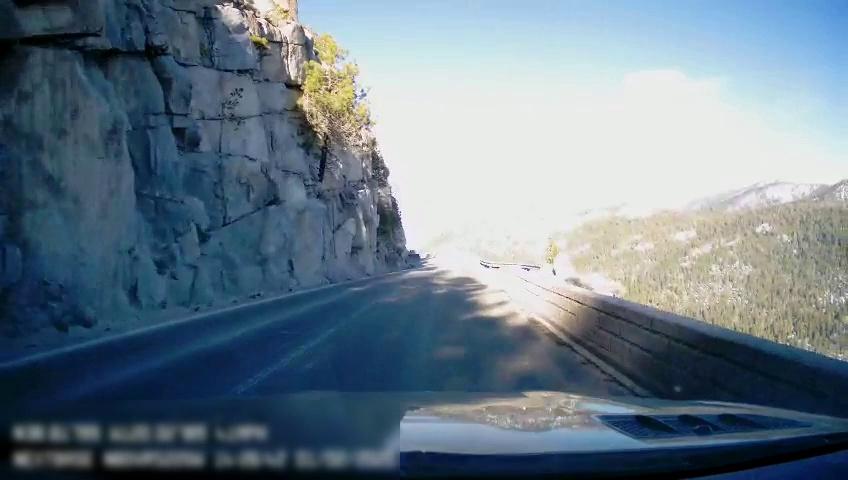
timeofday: Day
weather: Snowy
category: Drivable Space
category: Lanes | Current Lane